Question: I see examples of selectors using android states like 'selected' to define style. Here a simplified example:
'''
<selector>
<item android:state_selected="true" android:drawable="@color/transparent" />
<item android:drawable="@drawable/listitem_normal" />
</selector>
'''
So, my question is: Can I define and use my own state instead of
'''
android:state_selected="true"
'''
My goal is to color shapes based on an integer value, like simple version of this heatmap:

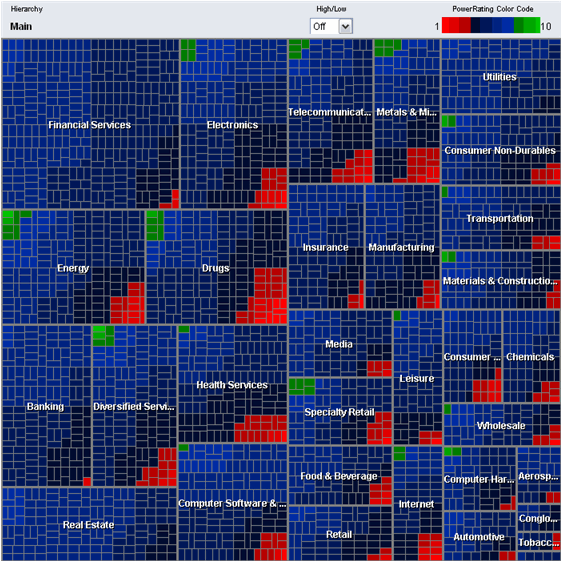
Answer: Take a look onto <URL>, it looks like the drawable is what you need.